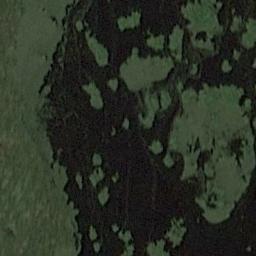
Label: wetland